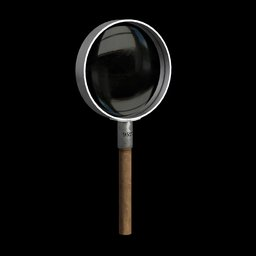
Label: tools